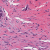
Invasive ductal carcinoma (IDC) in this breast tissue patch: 0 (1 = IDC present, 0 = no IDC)